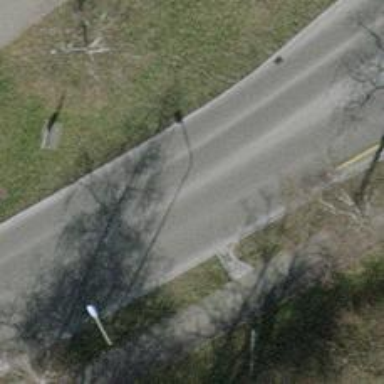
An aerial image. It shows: Tertiary road with asphalt surface. There is separate sidewalk along the road.